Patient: sex F, age 34
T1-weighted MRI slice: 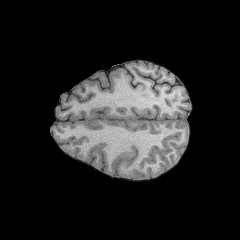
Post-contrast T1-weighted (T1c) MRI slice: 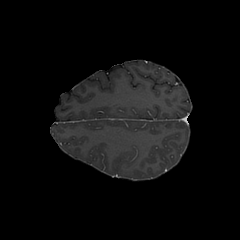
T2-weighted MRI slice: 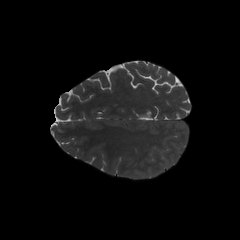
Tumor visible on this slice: no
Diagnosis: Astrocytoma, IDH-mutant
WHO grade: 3